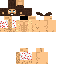
A male human skin with medium skin, wearing brown long hair dressed in a blue hoodie and black pants, featuring a closed mouth.